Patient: sex F, age 55
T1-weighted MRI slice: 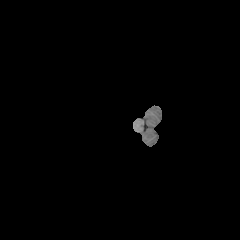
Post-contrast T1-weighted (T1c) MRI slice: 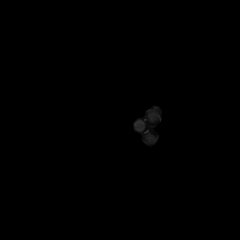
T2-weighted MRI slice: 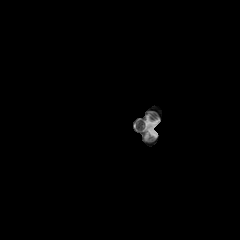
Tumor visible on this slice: no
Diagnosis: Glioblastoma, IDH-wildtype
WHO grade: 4